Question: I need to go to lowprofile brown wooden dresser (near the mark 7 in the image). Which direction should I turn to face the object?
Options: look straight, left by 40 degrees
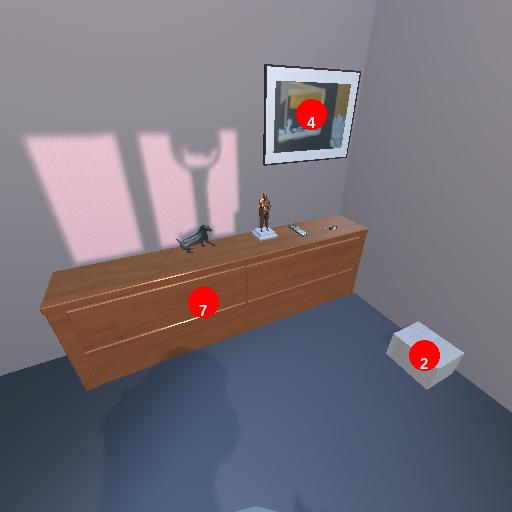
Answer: look straight